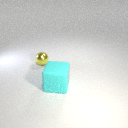
small yellow metal sphere behind large cyan rubber cube